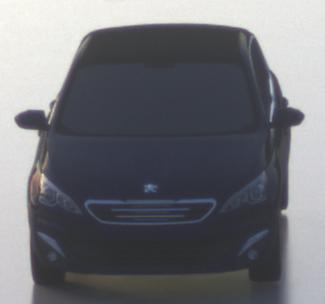
Make: Peugeot
Model: 308 VTi 82
Detailed model: 308 (II)
Model produced from: 2013/09
Model produced until: 2014/11
Doors: 5
Color: blue
Road condition: wet road
Daytime: dawn
Contrast: medium contrast